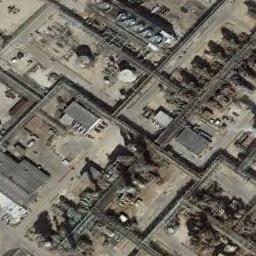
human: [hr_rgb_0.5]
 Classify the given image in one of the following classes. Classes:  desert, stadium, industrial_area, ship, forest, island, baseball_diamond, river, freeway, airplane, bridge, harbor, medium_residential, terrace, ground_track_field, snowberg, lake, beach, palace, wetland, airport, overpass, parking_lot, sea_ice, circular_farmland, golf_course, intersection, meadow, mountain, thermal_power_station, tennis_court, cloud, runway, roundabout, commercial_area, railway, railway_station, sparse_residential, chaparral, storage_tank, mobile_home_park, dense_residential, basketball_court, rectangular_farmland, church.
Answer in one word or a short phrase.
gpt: industrial_area